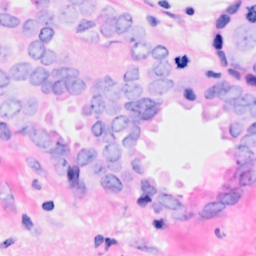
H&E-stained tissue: Breast